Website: bh-photo
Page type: account-selection
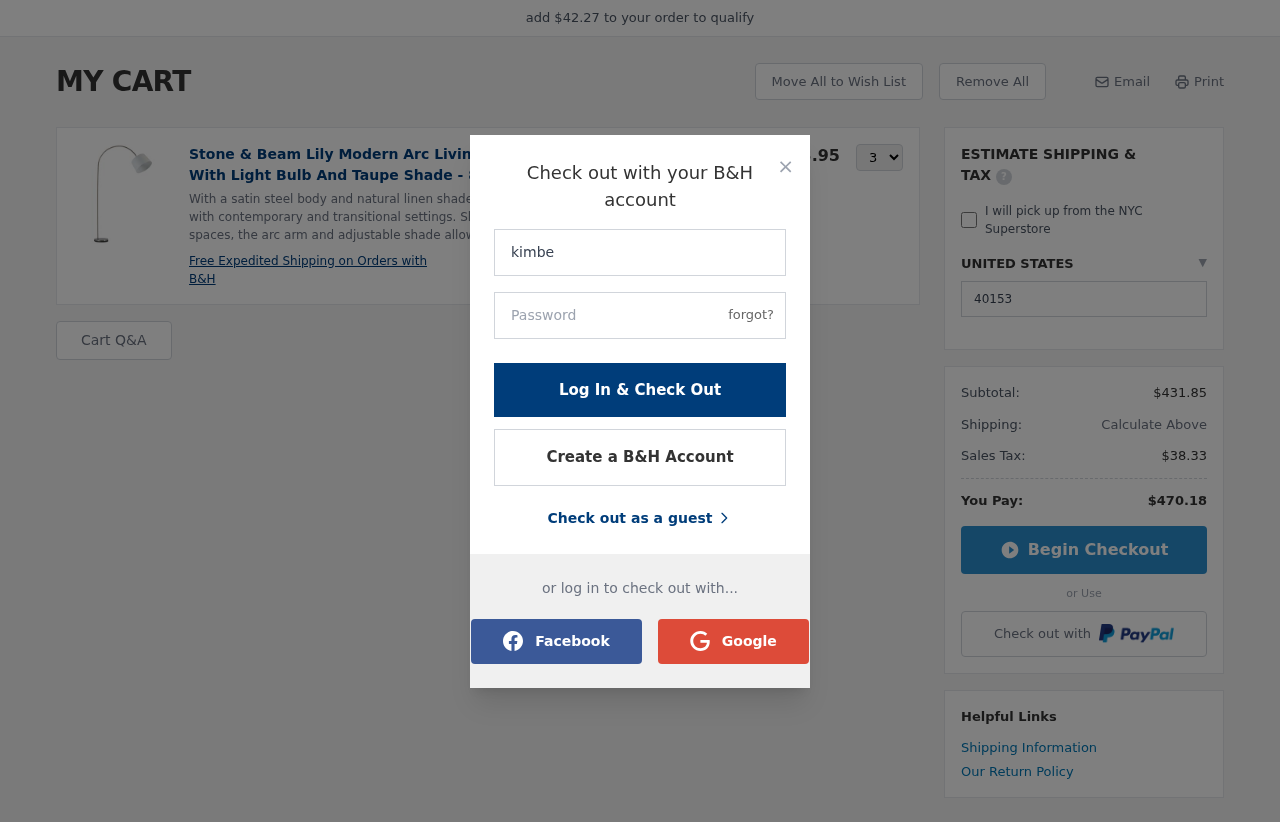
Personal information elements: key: PII_COUNTRY
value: UNITED STATES
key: PII_LOGIN_USERNAME
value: kimberlywilkerson94
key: PII_POSTCODE
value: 40153
Product elements: key: PRODUCT1_DESC
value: With a satin steel body and natural linen shade, this tall arc lamp fits nicely with contemporary and transitional settings. Slim enough to fit in tight spaces, the arc arm and adjustable shade allow
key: PRODUCT1_NAME
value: Stone & Beam Lily Modern Arc Living Room Floor Lamp With Light Bulb And Taupe Shade - 83 x 15 x 53 -
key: PRODUCT1_PRICE
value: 143.95
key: PRODUCT1_QUANTITY
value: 3
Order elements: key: ORDER_SUBTOTAL
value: $431.85
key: ORDER_TAX
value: $38.33
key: ORDER_TOTAL
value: $470.18
Other elements: key: AMOUNT_TO_QUALIFY
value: $42.27